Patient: sex M, age 29
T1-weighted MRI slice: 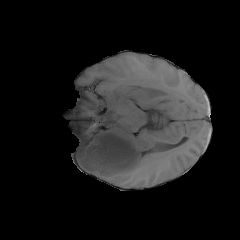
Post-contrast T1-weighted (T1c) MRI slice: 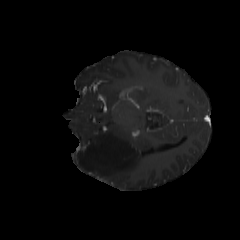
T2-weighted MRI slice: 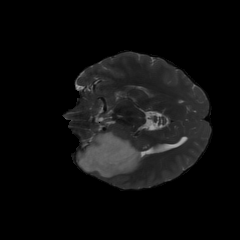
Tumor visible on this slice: yes
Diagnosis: Astrocytoma, IDH-mutant
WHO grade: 4